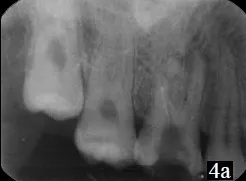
Radiograph showing the separated file in the distobuccal canal.
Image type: radiology (x_ray)